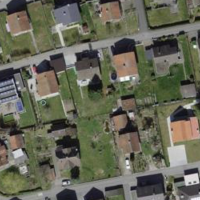
EUNIS habitat code: 54
Species observed at this site:
Lapsana communis
Luzula campestris